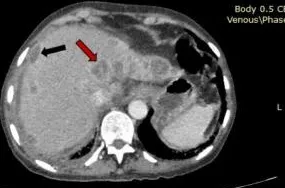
CT scan showing subcapsular deposits-frosted liver (black arrow) and parenchymal deposits (red arrow) (A).
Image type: radiology (ct)